Question: Consider the following:
'''
$a=25;
$b=75;
'''
I would like to show a percentage bar based on value of '$a' and '$b'. I would like to express the percentage bar as a div.
I guess I would need to do the following:
'''
<div id='container'>
<div id='a'></div>
<div id='b'></div>
</div>
#container{
width: 100%
}
#a{
Width: $a //here I need to get the value of $a
}
'''
Any Idea how I can implement this?
I need to get this in an 'external stylesheet'.
What I hope to achieve, keep in mind that value of $a and $b varies

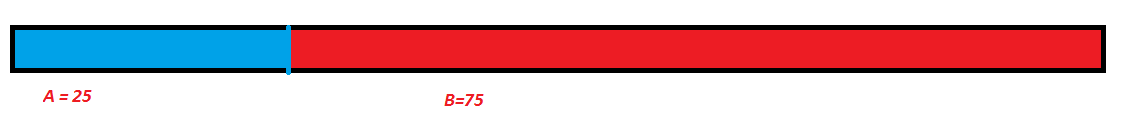
Answer: You can only use PHP variables in CSS files when you build (and save) them dynamically. If the value changes often (when it depends on the page or the content for example), I would not recommend that. Instead you can perfectly use inline style blocks:
'''
<style> #a { width: <php echo $a; ?>; } </style>
'''
To make sure all elements have 100% of their container's width, just substract '$t1' from 100:
'''
<?php
$width_t1 = 25;
$style_t1 = 'float: left; width: ' . $width_t1 . '%; height:50px;';
$width_t2 = 100 - $width_t1;
$style_t2 = 'float: left; width: ' . $width_t2 . '%;';
if ($count > 0) {
$style_t1 .= ' background-color: red';
} else {
$style_t1 .= ' background-color: blue';
}
?>
<div id="t1" style="<?php echo $style_t1; ?>">...</div>
<div id="t2" style="<?php echo $style_t2; ?>">...</div>
'''